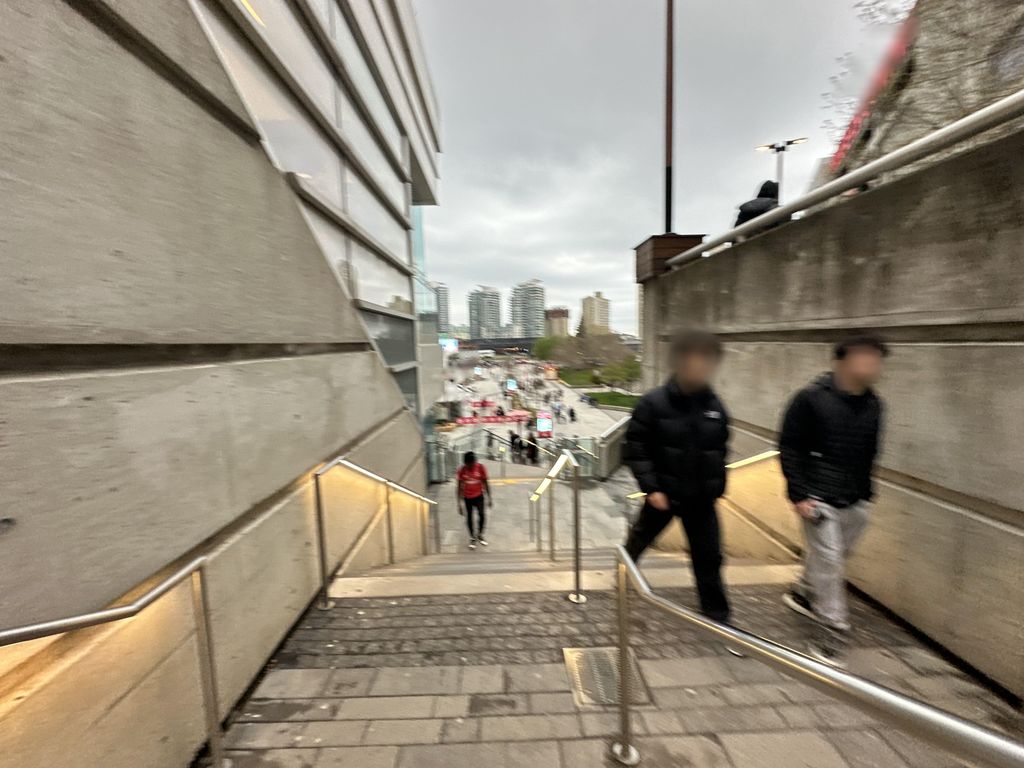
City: toronto